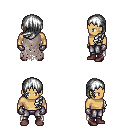
a pixel art fantasy rpg character, male body template, human, tanned skin, gray tattered cape, metal pants, white left-swept hairstyle, metal gloves, maroon shoes, four views (front, back, left, right), 2x2 character sprite sheet, small pixel art, hard edges, no anti-aliasing